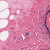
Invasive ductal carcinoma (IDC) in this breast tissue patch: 0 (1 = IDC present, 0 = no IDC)